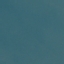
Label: SeaLake